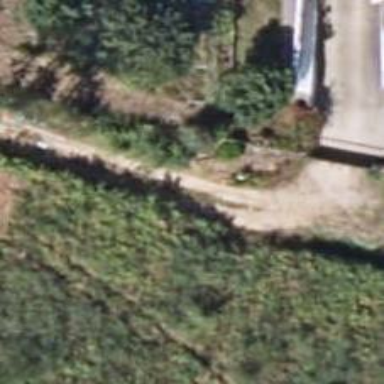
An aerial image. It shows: Fence is in the image.